Interaction volume radius: 10 \u00c5
Interaction volume height: 25 \u00c5
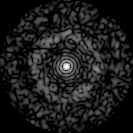
Disorder parameter: 0.8407